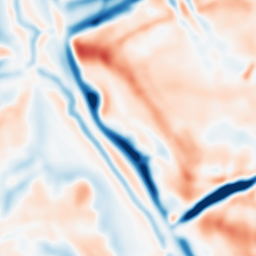
Category: multiscale
Decomposition family: dog
Decomposition parameters: sigma_low: 3
sigma_high: 10
Upsampling method: bspline
Upsampling parameters: scale: 4
Upsampling scale: 4